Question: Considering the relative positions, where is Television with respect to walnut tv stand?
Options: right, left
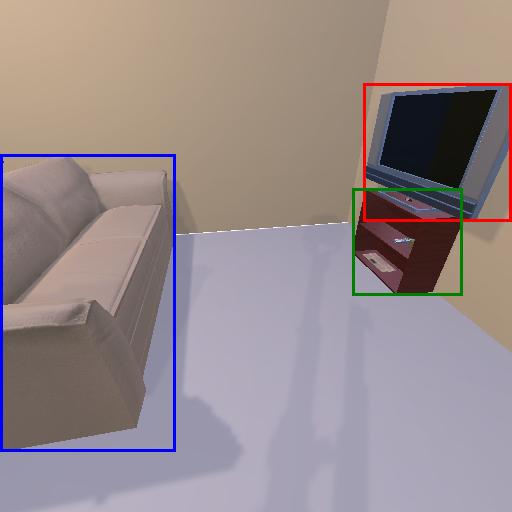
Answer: right